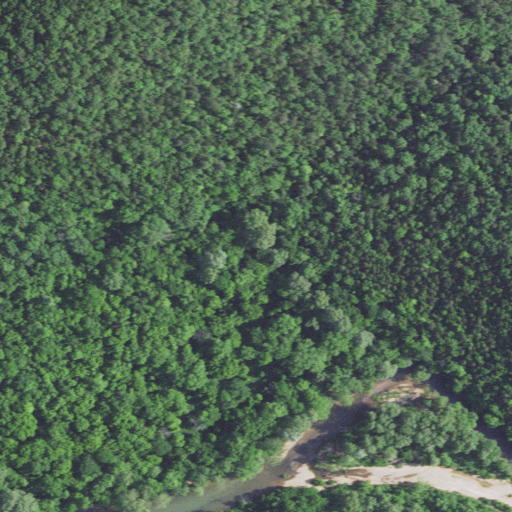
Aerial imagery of valley in Missouri named Lewis Hollow containing deciduous forest, mixed forest, and evergreen forest